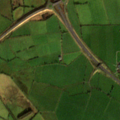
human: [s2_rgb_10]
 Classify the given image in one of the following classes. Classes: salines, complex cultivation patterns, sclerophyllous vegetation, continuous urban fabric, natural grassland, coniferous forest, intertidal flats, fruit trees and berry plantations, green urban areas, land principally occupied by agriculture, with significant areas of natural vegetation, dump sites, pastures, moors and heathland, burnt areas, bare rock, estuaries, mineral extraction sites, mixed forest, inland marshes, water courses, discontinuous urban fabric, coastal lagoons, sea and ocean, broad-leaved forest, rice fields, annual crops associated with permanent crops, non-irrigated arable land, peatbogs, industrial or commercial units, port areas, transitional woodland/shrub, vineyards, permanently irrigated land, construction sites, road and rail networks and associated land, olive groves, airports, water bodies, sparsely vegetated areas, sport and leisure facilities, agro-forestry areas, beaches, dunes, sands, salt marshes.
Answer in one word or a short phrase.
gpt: pastures